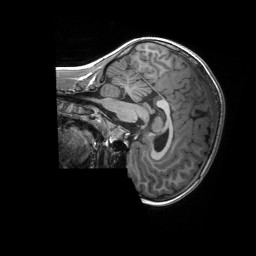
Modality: T1w
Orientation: sagittal
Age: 8
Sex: male
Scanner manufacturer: siemens
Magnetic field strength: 3 T
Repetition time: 2.3 s
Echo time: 0.00232 s